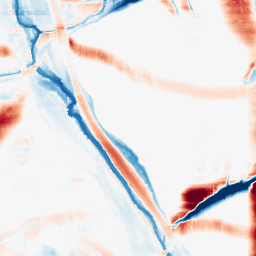
Category: morphological
Decomposition family: morphological_rect
Decomposition parameters: operation: average
width: 50
height: 20
Upsampling method: quartic
Upsampling parameters: scale: 2
Upsampling scale: 2